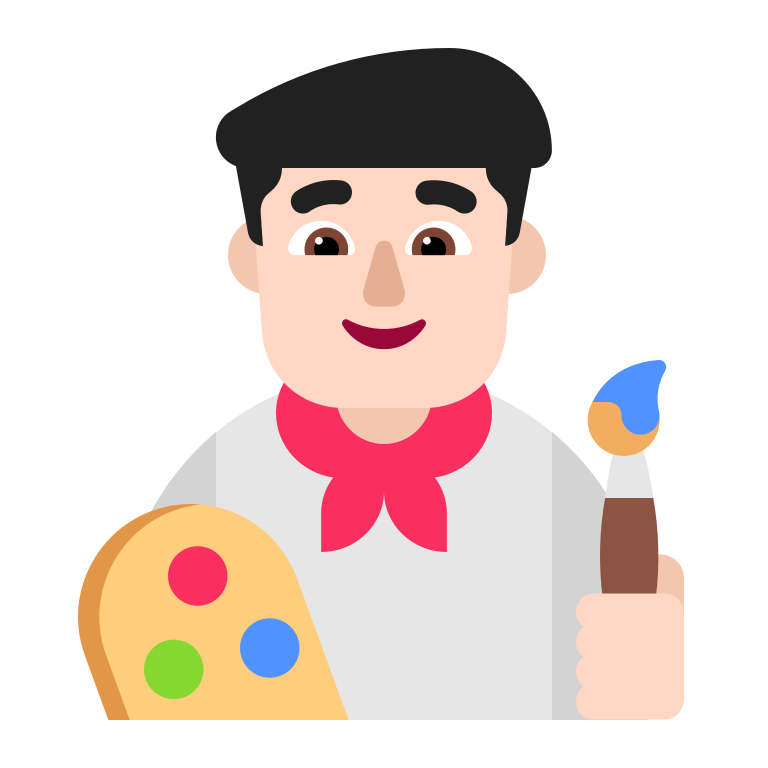
man artist flat light